Question: I have a JFrame that shows a preview content, since the loading of preview data could take several times i decided to put the loading operation into a SwingWorker, here's a code sample :
'''
public void setPreviewContent(final String content) {
SwingWorker<Void, Void> worker = new SwingWorker<Void, Void>() {
@Override
protected Void doInBackground() throws Exception {
frame.setCursor(java.awt.Cursor.getPredefinedCursor(
java.awt.Cursor.WAIT_CURSOR));
//DO My Work
return null;
}
@Override
protected void done() {
frame.setCursor(java.awt.Cursor.getPredefinedCursor(
java.awt.Cursor.DEFAULT_CURSOR));
}
};
worker.execute();
}
'''
My frame it is initialized each time that is shown and is disposed each time that is closed with :
'''
frame.setDefaultCloseOperation(JFrame.DISPOSE_ON_CLOSE);
'''
After the initialization and that is show the 'setPreviewContent()' method is called and it work properly, the only problem is that each time i close and reopen the preview frame a Daemon Thread is created and is left running :

As you can see soon a huge number of threads remain in running state, causing a leak.
How can i resolve the problem ?
If i use a standard Thread i don't have this problem ...
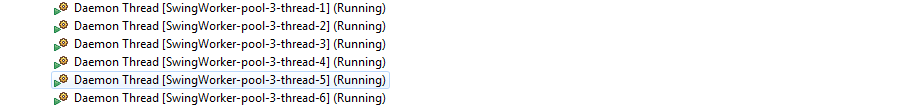
Answer: The JavaDoc says:
> Schedules this SwingWorker for execution on a worker thread. There are
a number of worker threads available. In the event all worker threads
are busy handling other SwingWorkers this SwingWorker is placed in a
waiting queue.
Did you try to close and reopen it more than 6 times, to see, whether eventually no new Thread is added? My guess is that you didn't reach the thread pool limit yet.